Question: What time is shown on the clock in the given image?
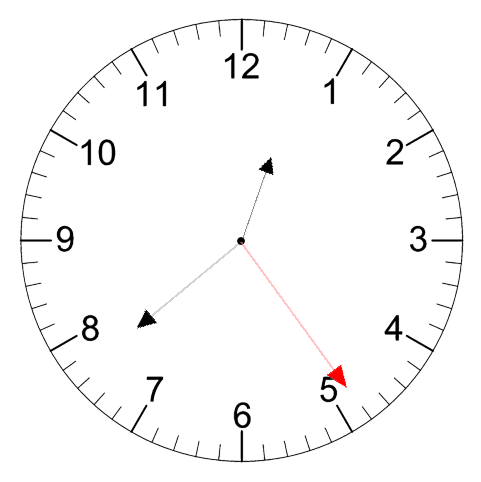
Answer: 12:38:24